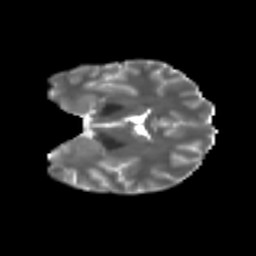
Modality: T2w
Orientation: coronal
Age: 22
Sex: female
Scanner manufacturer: ge
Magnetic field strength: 3 T
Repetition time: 7.8 s
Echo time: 0.0606 s